高一 · 画法几何学
利用斜二测画法, 作出直线 $A B$ 的直观图如图所示, 若 $O^{\prime} A^{\prime}=O^{\prime} B^{\prime}=1$, 则直线 $A B$ 在直角坐标系中的方程为( )

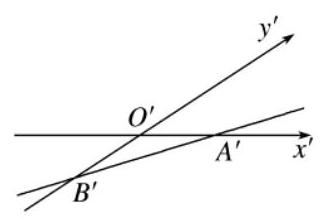
A. $x+y=1$
B. $x-y=1$
C. $x+\frac{y}{2}=1$
D. $x-\frac{y}{2}=1$
答案: D
解析: 由斜二测画法可知在直角坐标系中, $A(1,0), B(0,-2)$, 由两点坐标可得直线方程为 $x-\frac{y}{2}=1$.